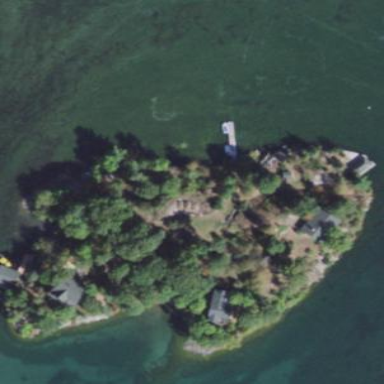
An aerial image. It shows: Islet.